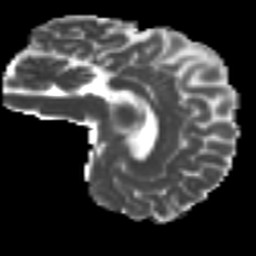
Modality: MD
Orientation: sagittal
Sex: male
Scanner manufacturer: ge
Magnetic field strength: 3 T
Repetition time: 7 s
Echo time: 0.08 s